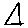
Label: triangle